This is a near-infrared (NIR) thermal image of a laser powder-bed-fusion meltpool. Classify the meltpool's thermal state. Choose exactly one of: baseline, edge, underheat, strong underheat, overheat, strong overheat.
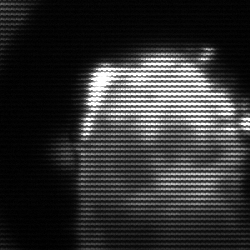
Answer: baseline